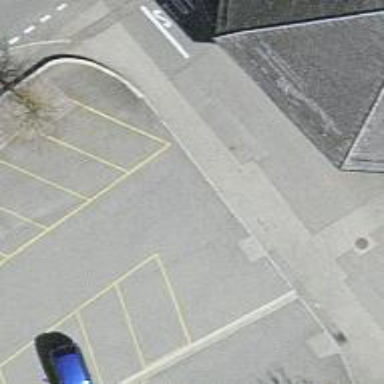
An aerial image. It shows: Road serving as parking aisle.